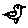
Label: bird